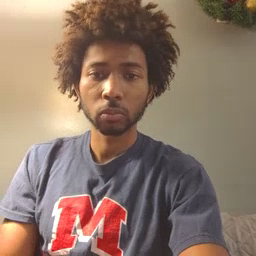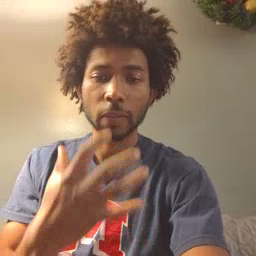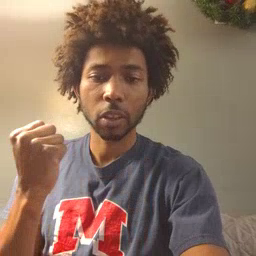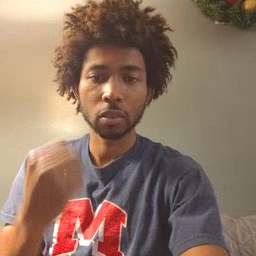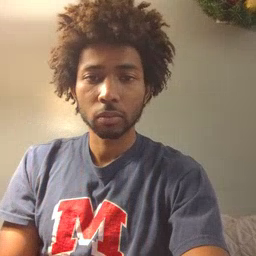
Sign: fast